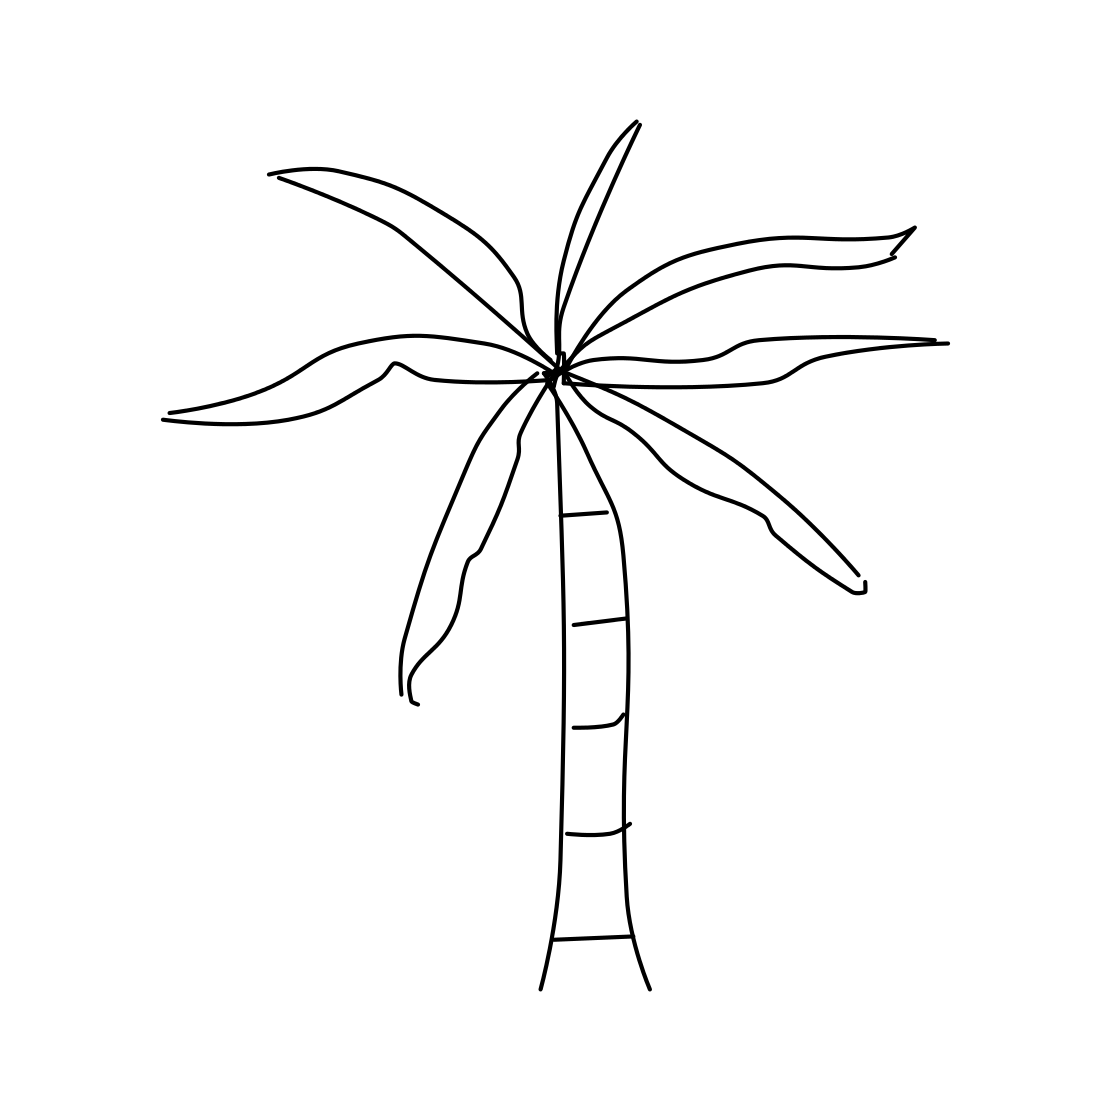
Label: palm tree